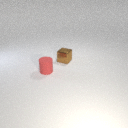
small red rubber cylinder to the left of small brown metal cube